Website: apple
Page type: address-validator
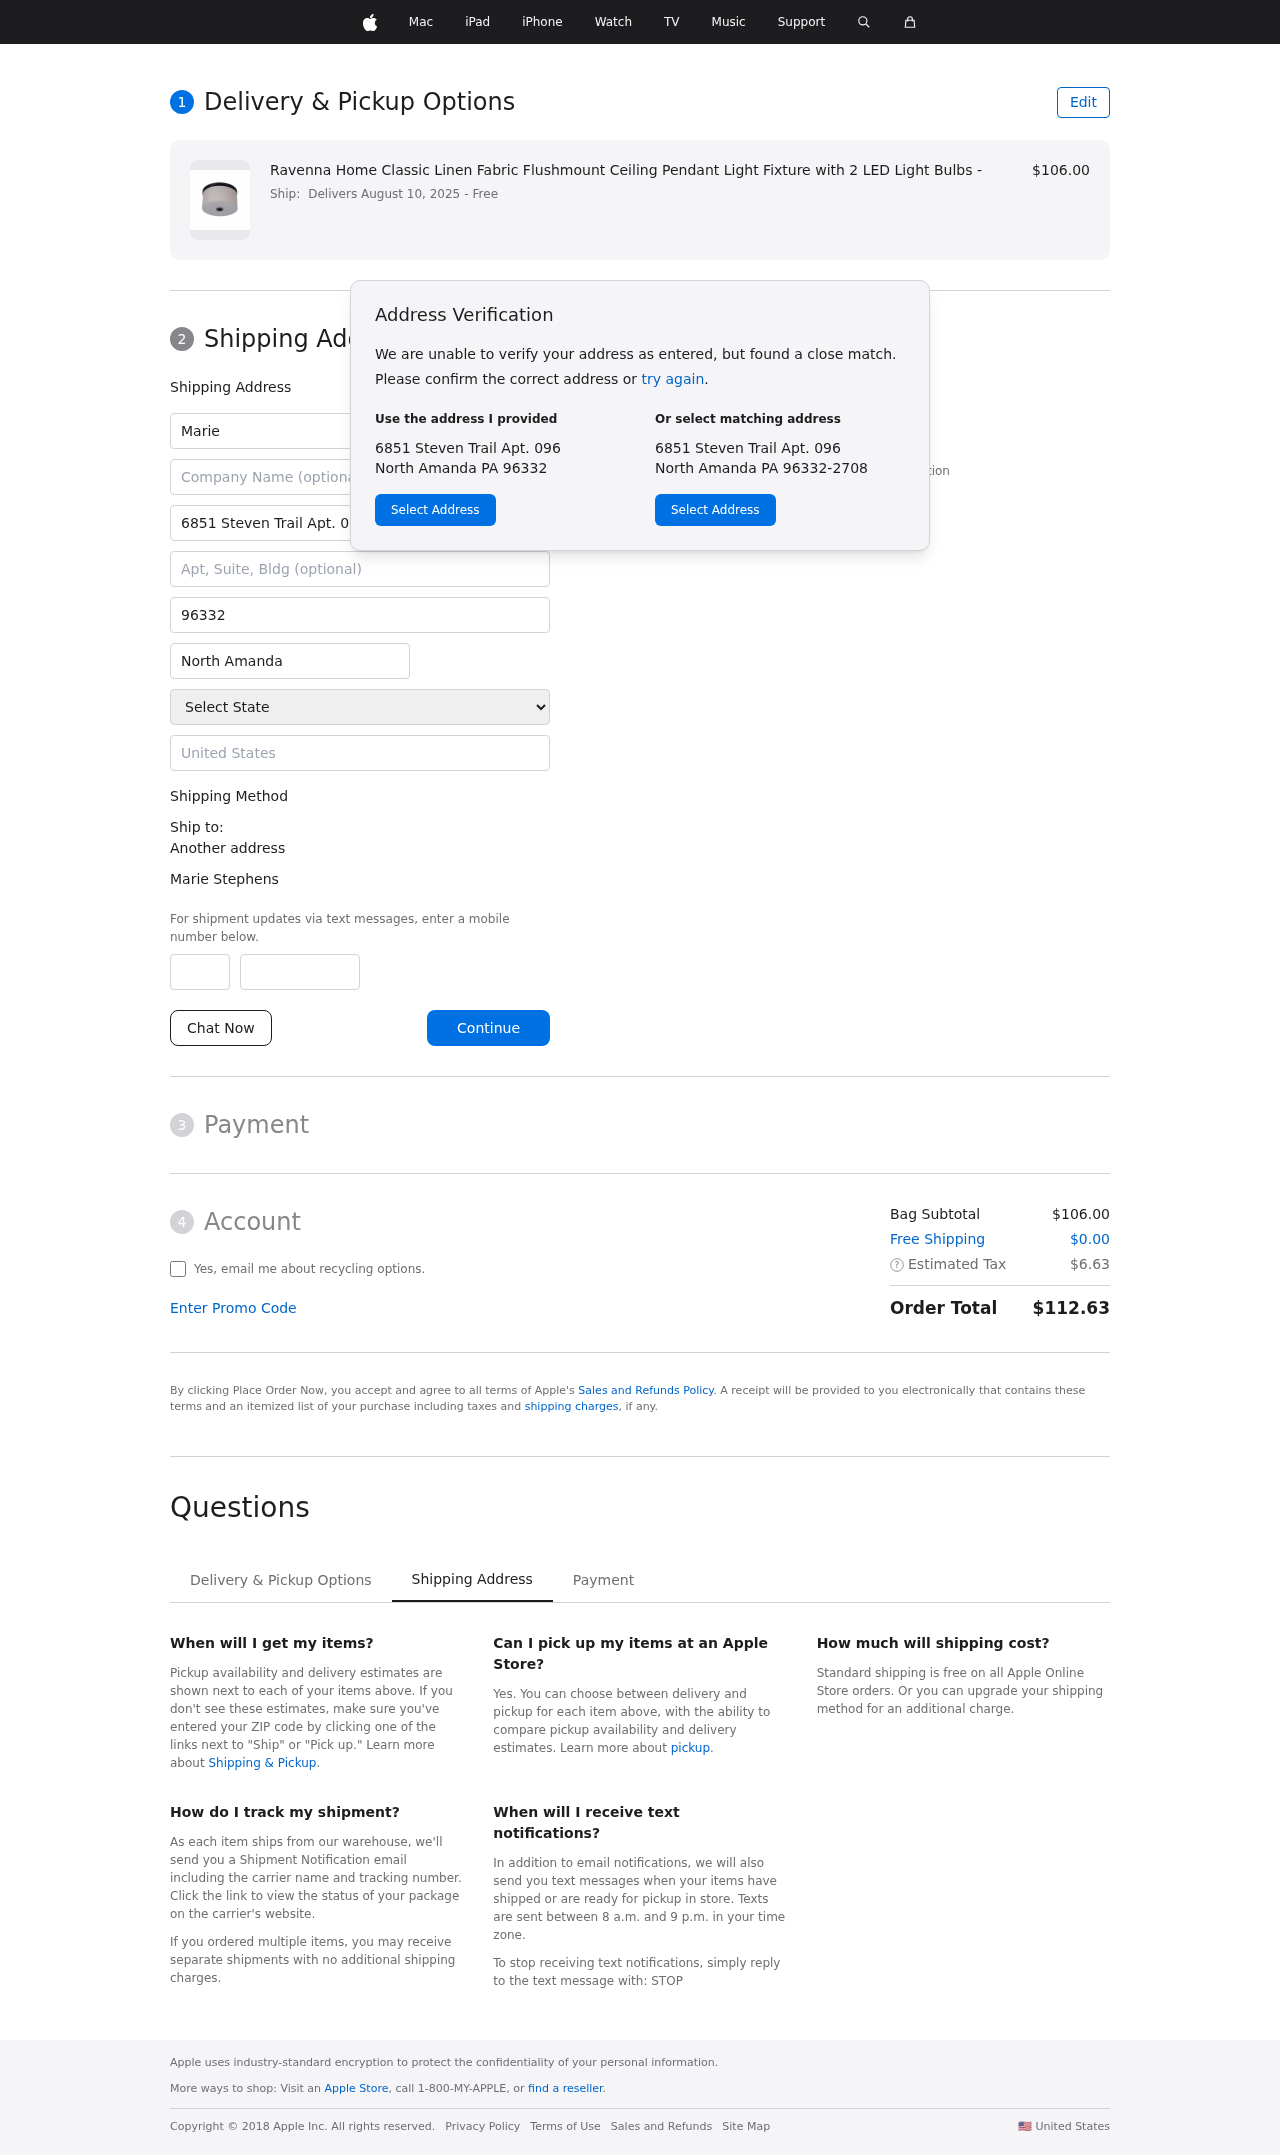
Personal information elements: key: PII_CITY
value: North Amanda
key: PII_COUNTRY
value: United States
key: PII_FIRSTNAME
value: Marie
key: PII_FULLNAME
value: Marie Stephens
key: PII_LASTNAME
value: Stephens
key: PII_PHONE_AREA
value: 885
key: PII_PHONE_SUFFIX
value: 3133
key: PII_POSTCODE
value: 96332
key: PII_STATE
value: Pennsylvania
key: PII_STREET
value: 6851 Steven Trail Apt. 096
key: PII_CITY_STATE_ZIP
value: North Amanda PA 96332
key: PII_STATE_ABBR
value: PA
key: PII_POSTCODE_FULL
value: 96332
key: PII_POSTCODE_NUMERIC
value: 96332
Product elements: key: PRODUCT1_NAME
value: Ravenna Home Classic Linen Fabric Flushmount Ceiling Pendant Light Fixture with 2 LED Light Bulbs -
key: PRODUCT1_PRICE
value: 106
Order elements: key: ORDER_DELIVERY_DATE
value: Delivers August 10, 2025
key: ORDER_SUBTOTAL
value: $106.00
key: ORDER_SHIPPING_COST
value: $0.00
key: ORDER_TAX
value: $6.63
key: ORDER_TOTAL
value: $112.63